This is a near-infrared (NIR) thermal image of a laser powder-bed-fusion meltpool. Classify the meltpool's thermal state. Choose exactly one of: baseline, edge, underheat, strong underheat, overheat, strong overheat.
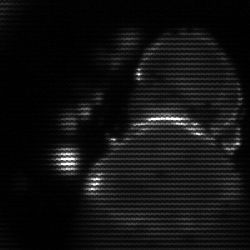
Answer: edge